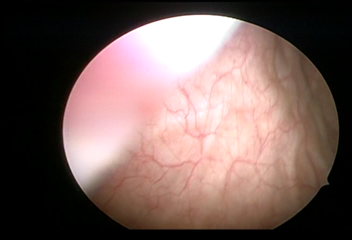
Modality: WLC
Class: Normal mucosa
Bladder cancer association: No